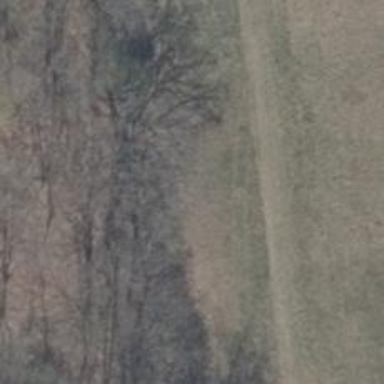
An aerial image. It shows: Path on the ground.